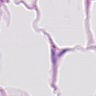
Metastatic tissue present: no